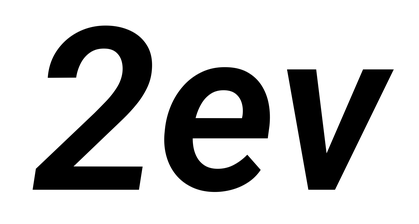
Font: Roboto-Italic_SemiBold_Italic